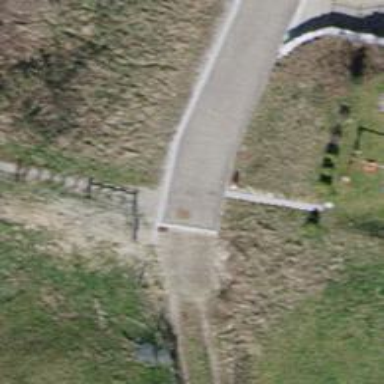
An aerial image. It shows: Steps with fine gravel surface.